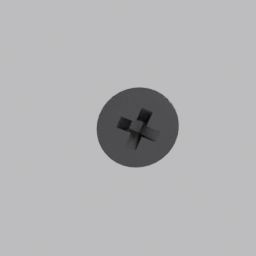
Label: tools